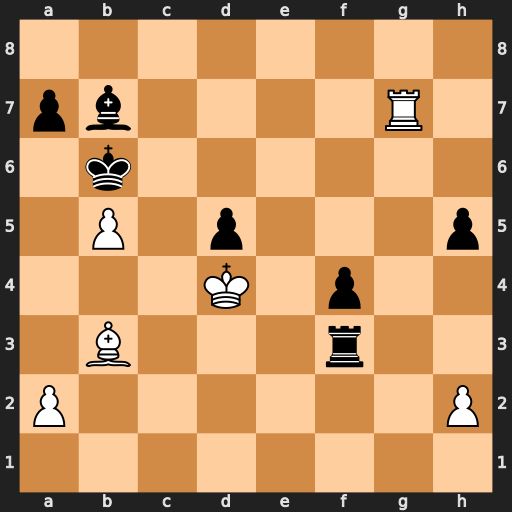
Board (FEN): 8/pb4R1/1k6/1P1p3p/3K1p2/1B3r2/P6P/8
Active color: w
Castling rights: -
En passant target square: -
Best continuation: Rxb7+ Kxb7 Bxd5+ Kb6 Bxf3